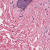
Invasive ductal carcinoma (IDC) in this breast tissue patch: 0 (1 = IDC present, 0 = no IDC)